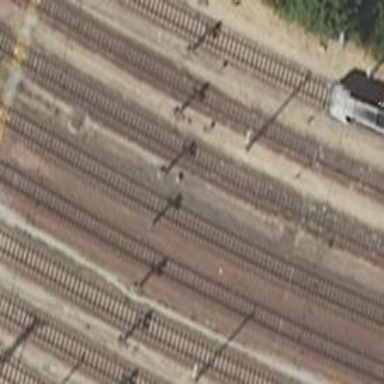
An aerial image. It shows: Railway signal.